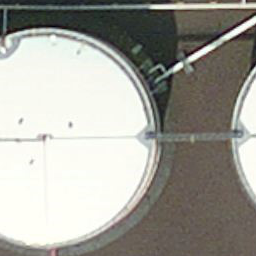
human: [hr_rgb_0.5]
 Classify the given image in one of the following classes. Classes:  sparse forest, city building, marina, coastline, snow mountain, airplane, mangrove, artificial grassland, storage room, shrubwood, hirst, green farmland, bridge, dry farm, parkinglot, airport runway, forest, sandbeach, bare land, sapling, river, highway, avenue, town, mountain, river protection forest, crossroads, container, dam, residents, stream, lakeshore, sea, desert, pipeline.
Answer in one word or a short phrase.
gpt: storage room